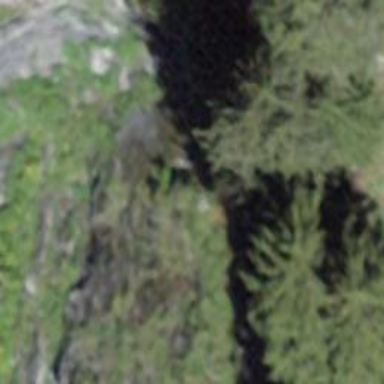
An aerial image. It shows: Cliff in nature.